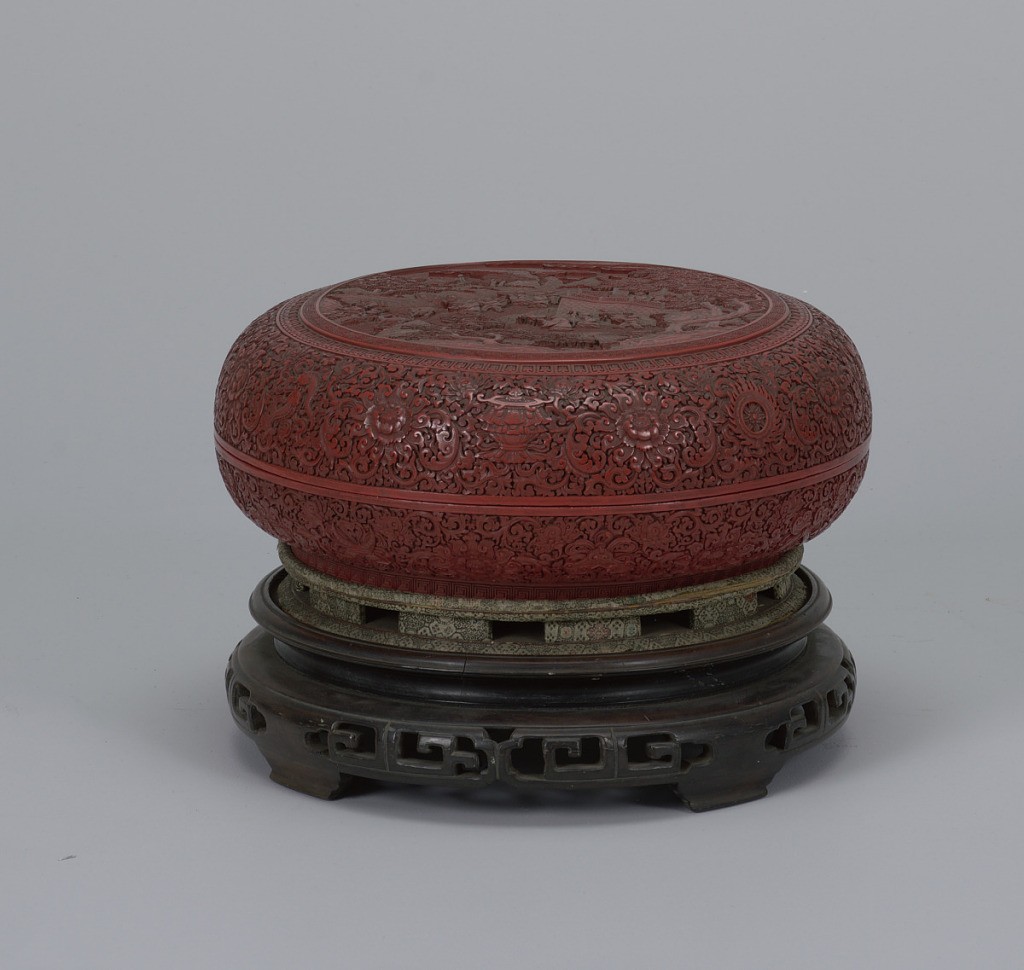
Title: Covered Box on Stand
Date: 1736–1795
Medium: Carved lacquer, wood, silk
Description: Circular red lacquer box with short circular foot and fitted circular lid, sitting on carved wooden stand; foot carved with a fret or 'lei-wen" pattern. Side of box carved with peony-like flowers interspersed with beribboned Buddhist-taoist symbols set among deeply carved buds and scrolls. Outside edge of lid carved with Eight Buddhist Emblems of Happy Augury interspersed among flowers and scrolls. Top of lid with carved landscape framed by a band of bud-like figures adjacent to inner band of interlocking geometric figures and "shou" characters.